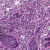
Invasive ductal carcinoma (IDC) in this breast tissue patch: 0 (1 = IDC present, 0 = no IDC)